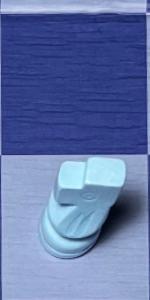
Label: Knight_White